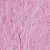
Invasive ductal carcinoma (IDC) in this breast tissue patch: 0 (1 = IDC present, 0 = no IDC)